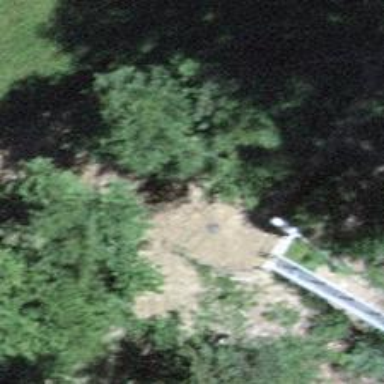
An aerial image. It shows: Bench.